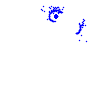
Particle: proton